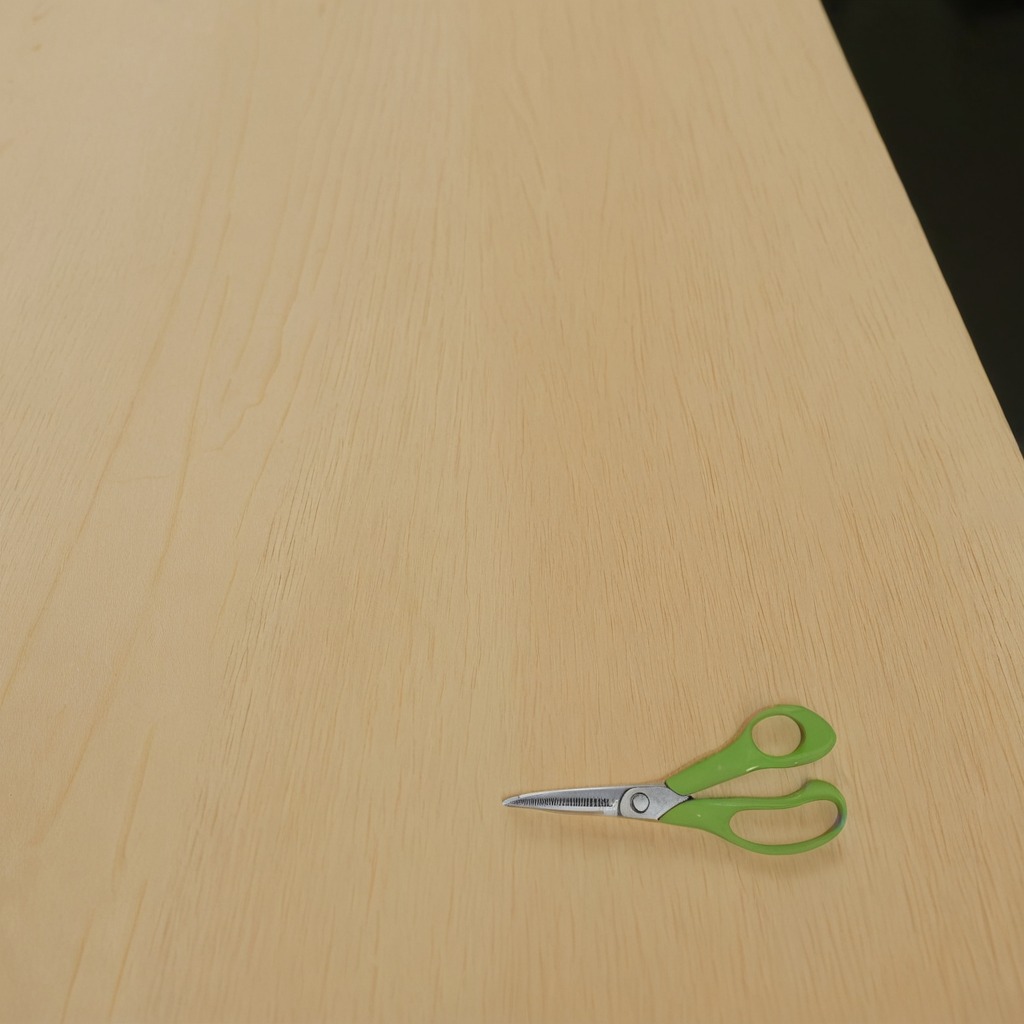
A scissor lying on the plywood surface in a paint workshop lit by afternoon window light.